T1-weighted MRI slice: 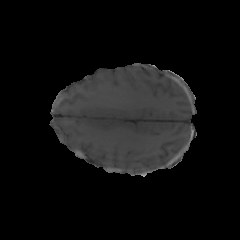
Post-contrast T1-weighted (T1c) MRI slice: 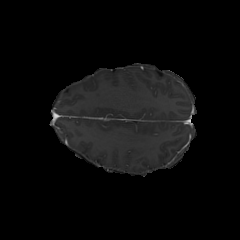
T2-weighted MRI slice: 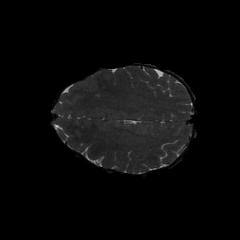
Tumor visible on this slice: no